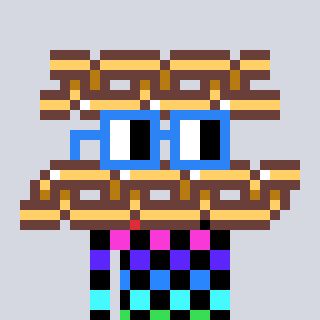
a pixel art character with square blue glasses, a chain-shaped head and a bege-colored body on a cool background